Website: bh-photo
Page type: account-dashboard
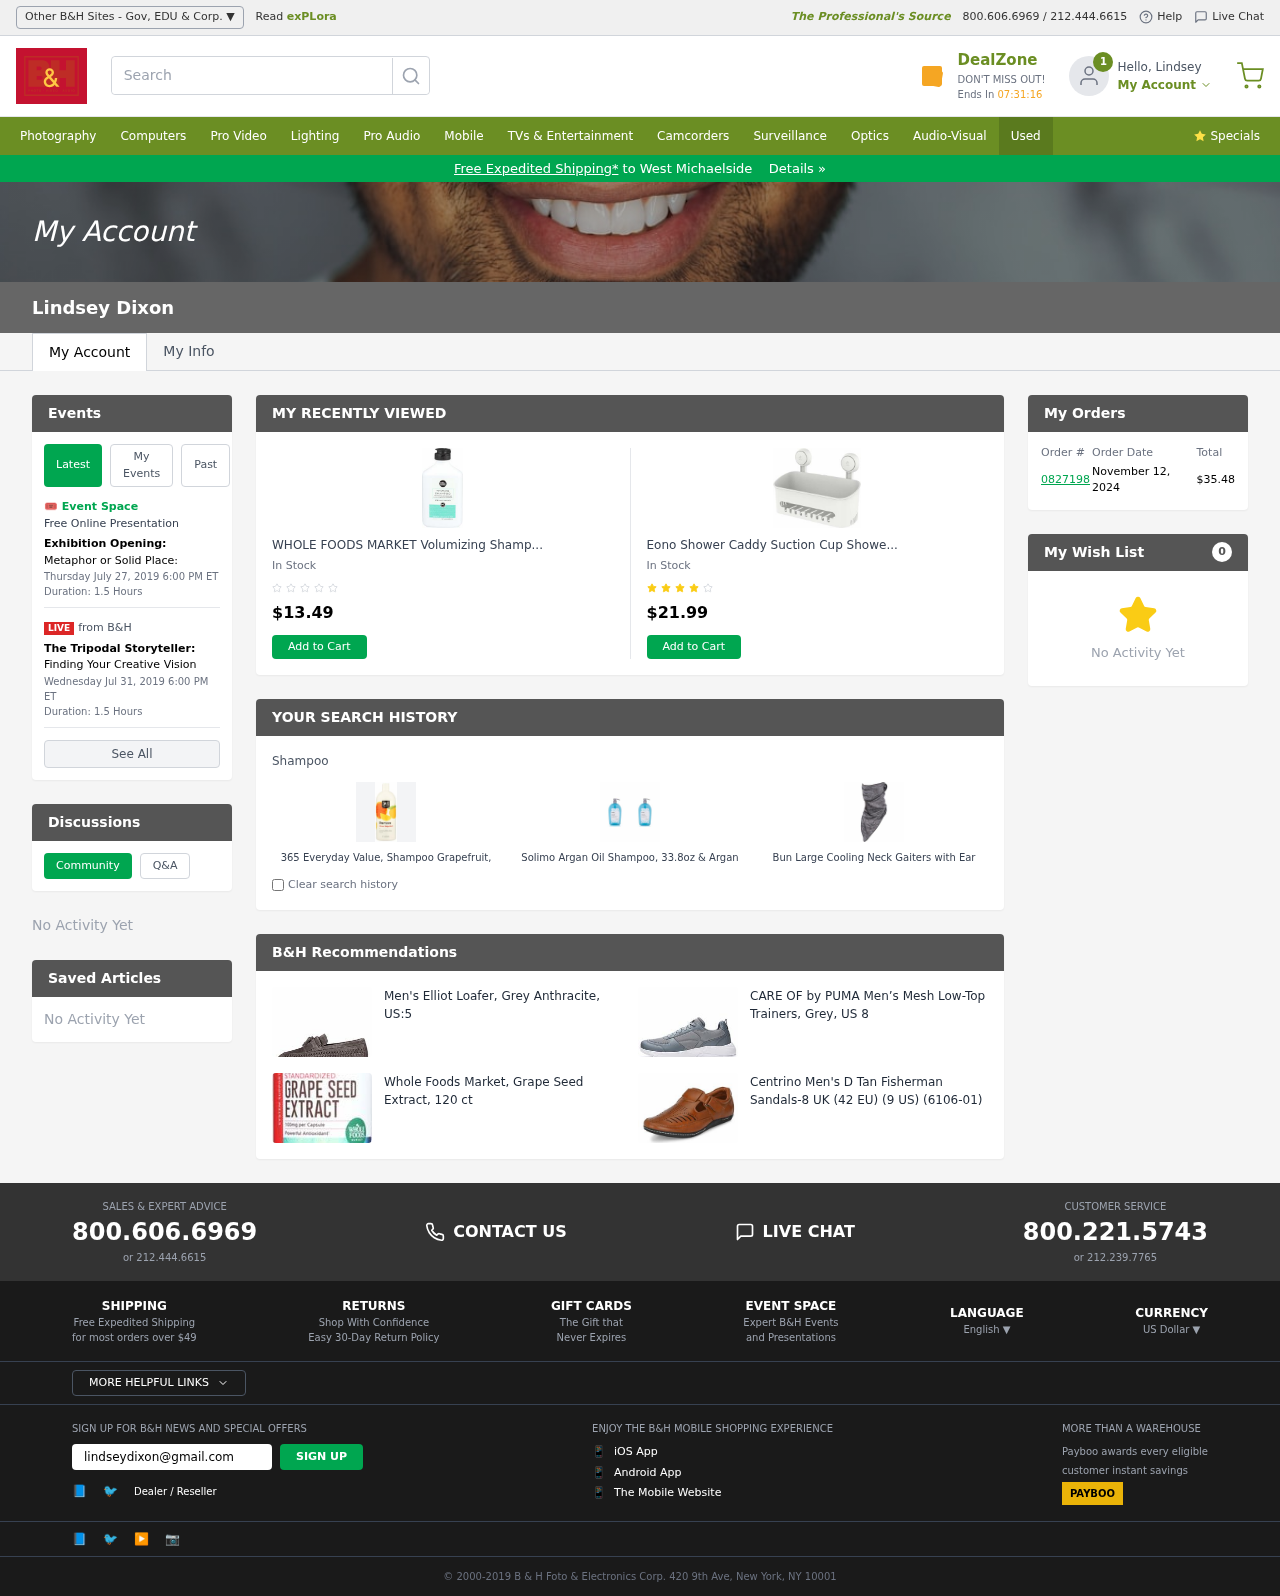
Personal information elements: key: PII_CITY
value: West Michaelside
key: PII_EMAIL
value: lindseydixon@gmail.com
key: PII_FIRSTNAME
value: Lindsey
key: PII_FULLNAME
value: Lindsey Dixon
Product elements: key: PRODUCT1_NAME
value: WHOLE FOODS MARKET Volumizing Shampoo, 10 FZ
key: PRODUCT1_PRICE
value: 13.49
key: PRODUCT2_NAME
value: Eono Shower Caddy Suction Cup Shower Shelf No Drilling Heavy Duty Max Hold 10 KG Shower Basket Sucti
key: PRODUCT2_PRICE
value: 21.99
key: PRODUCT3_ITEM_CATEGORY
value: Shampoo
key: PRODUCT3_NAME
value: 365 Everyday Value, Shampoo Grapefruit, 32 Fl Oz
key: PRODUCT4_NAME
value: Solimo Argan Oil Shampoo, 33.8oz & Argan Oil Conditioner, 33.8oz
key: PRODUCT5_NAME
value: Bun Large Cooling Neck Gaiters with Ear Loops, Face Bandana Neck Gaiter Face Scarf Balaclava for Sun
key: PRODUCT6_NAME
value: Men's Elliot Loafer, Grey Anthracite, US:5
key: PRODUCT7_NAME
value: CARE OF by PUMA Men’s Mesh Low-Top Trainers, Grey, US 8
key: PRODUCT8_NAME
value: Whole Foods Market, Grape Seed Extract, 120 ct
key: PRODUCT9_NAME
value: Centrino Men's D Tan Fisherman Sandals-8 UK (42 EU) (9 US) (6106-01)
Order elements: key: ORDER_ID
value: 0827198
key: ORDER_DATE
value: November 12, 2024
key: ORDER_TOTAL
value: $35.48
Other elements: key: WISHLIST_COUNT
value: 0